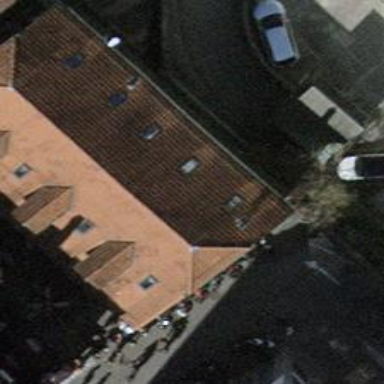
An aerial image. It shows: Motorcycle shop.